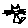
Label: cat